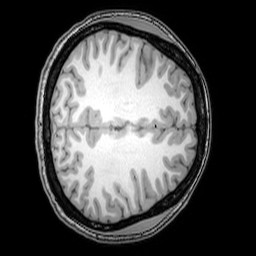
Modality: T1w
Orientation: axial
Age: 24
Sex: female
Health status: healthy
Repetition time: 0.081 s
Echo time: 0.037 s